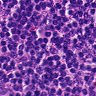
Metastatic tissue present: yes